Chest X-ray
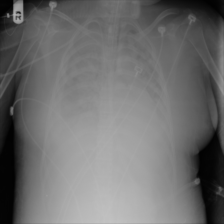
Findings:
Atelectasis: negative
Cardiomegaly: negative
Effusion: positive
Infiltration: positive
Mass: negative
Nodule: negative
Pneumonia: negative
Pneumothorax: negative
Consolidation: positive
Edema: negative
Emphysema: negative
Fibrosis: negative
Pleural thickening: negative
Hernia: negative